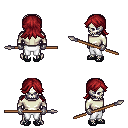
a pixel art fantasy rpg character, male body template, skeleton, white long-sleeve shirt, white pants, brunette loose hair, metal gloves, ghillies, spear, four views (front, back, left, right), 2x2 character sprite sheet, small pixel art, hard edges, no anti-aliasing